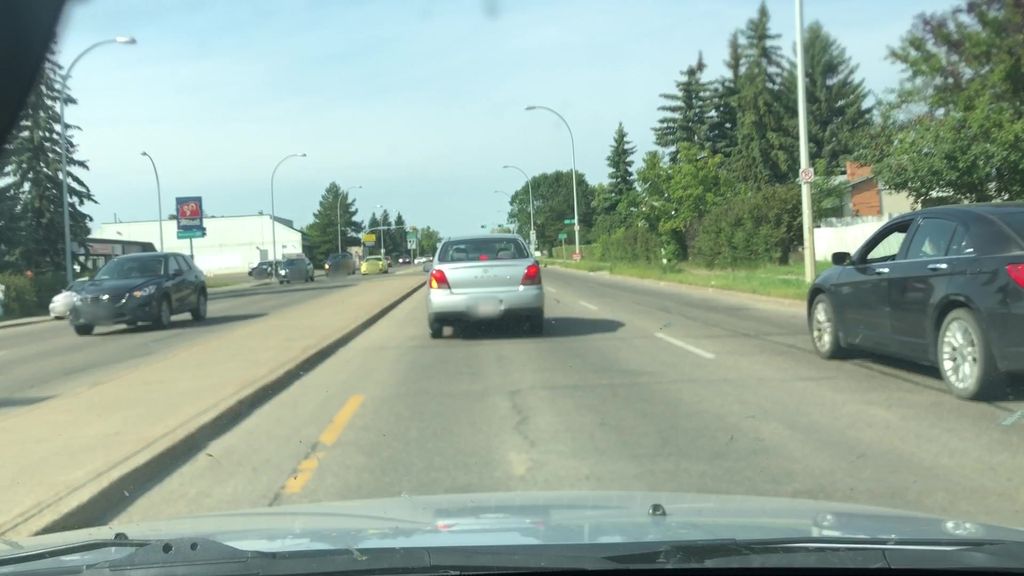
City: edmonton